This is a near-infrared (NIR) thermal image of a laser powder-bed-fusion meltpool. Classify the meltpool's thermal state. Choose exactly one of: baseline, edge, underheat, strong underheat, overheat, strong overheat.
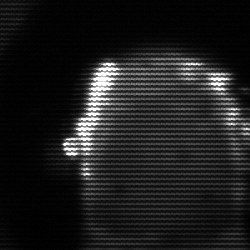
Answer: baseline